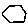
Label: hexagon